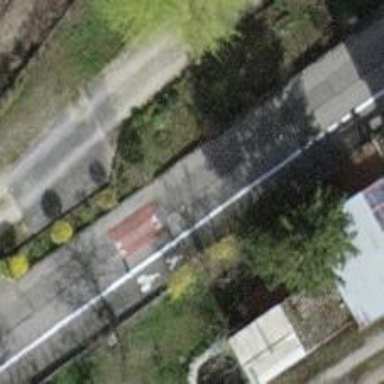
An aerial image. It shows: Residential road with opposite lane cycleway.